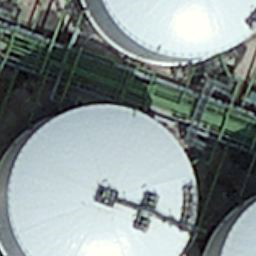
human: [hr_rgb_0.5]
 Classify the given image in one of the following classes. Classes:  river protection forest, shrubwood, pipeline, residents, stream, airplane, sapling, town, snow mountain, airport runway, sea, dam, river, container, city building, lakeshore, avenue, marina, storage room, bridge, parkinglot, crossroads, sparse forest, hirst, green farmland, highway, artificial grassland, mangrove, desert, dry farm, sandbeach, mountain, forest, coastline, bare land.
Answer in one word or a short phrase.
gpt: storage room